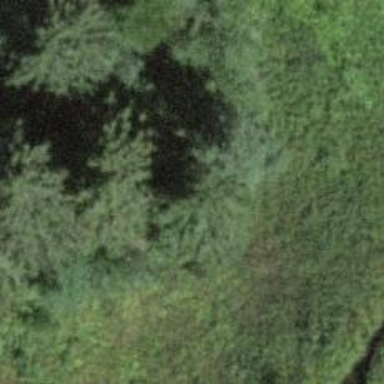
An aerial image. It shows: Evergreen needle-leaved tree.